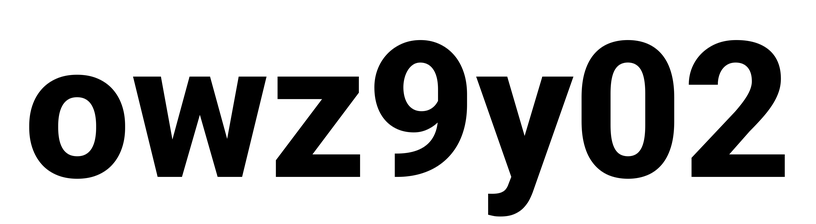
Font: Roboto_ExtraBold